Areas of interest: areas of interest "Funeral Home"
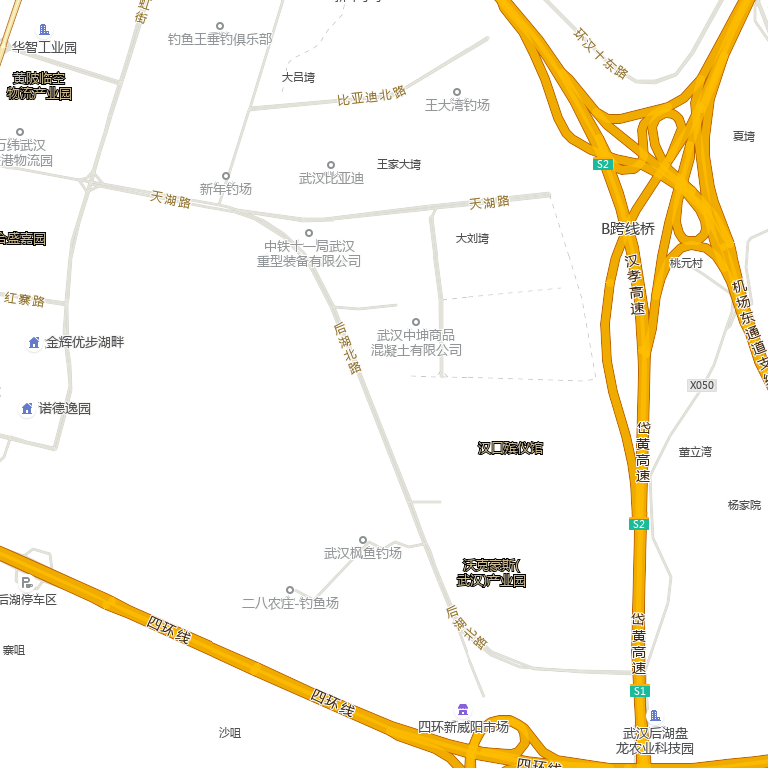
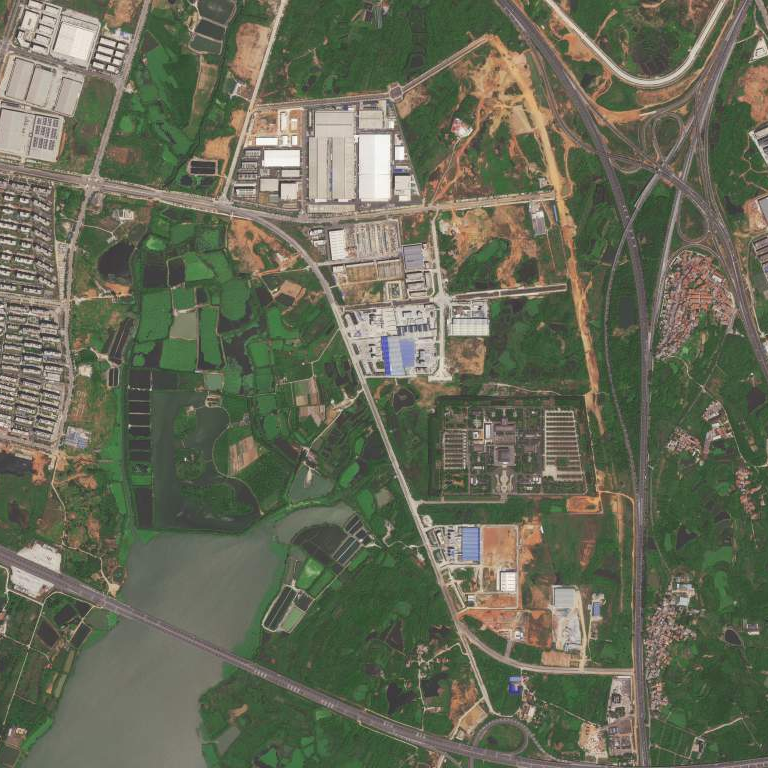